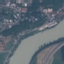
Land use / land cover: River